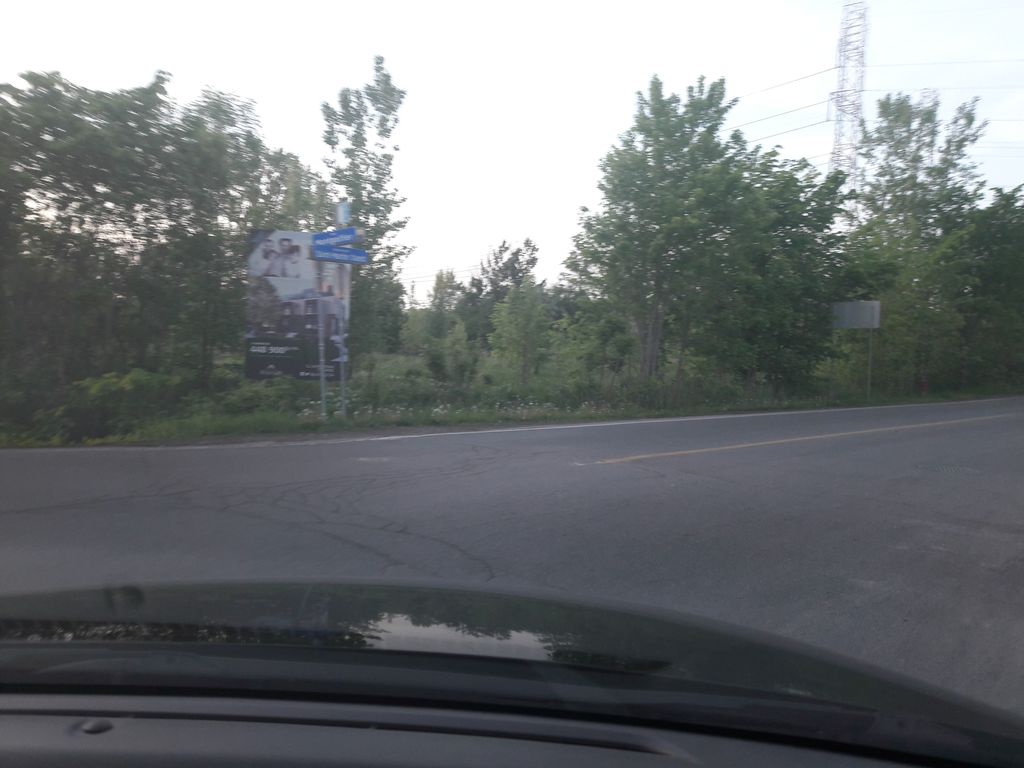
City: montreal